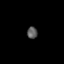
Tissue: skin
Cell type: Epithelial cells
Senescence score: 0.2458
Nuclear area (px): 118
Mean DAPI intensity: 91.542